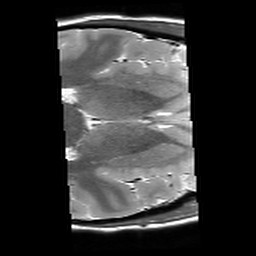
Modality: T2starw
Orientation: axial
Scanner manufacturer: siemens
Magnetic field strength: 3 T
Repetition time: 8.1 s
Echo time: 0.05 s